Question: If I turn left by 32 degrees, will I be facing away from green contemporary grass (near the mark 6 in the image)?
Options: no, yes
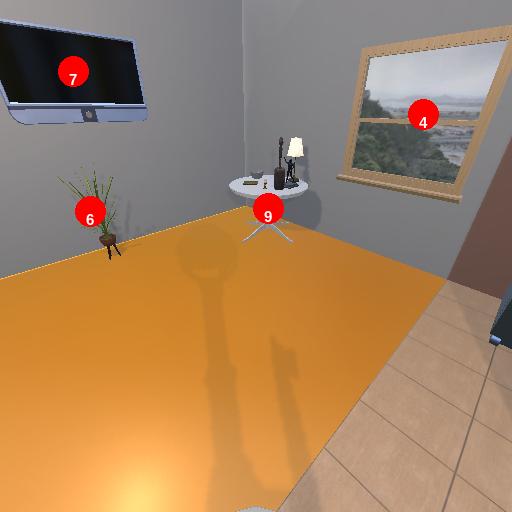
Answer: no